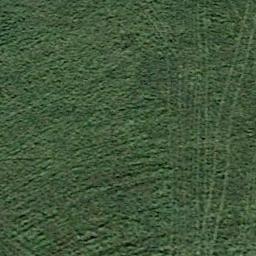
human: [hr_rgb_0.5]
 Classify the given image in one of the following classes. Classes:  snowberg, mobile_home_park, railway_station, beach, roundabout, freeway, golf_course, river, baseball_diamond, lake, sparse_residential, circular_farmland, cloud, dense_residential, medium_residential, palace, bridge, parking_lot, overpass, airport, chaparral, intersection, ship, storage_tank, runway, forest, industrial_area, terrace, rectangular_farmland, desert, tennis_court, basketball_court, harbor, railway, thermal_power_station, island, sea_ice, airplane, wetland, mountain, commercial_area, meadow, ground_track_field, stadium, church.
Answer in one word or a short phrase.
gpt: meadow